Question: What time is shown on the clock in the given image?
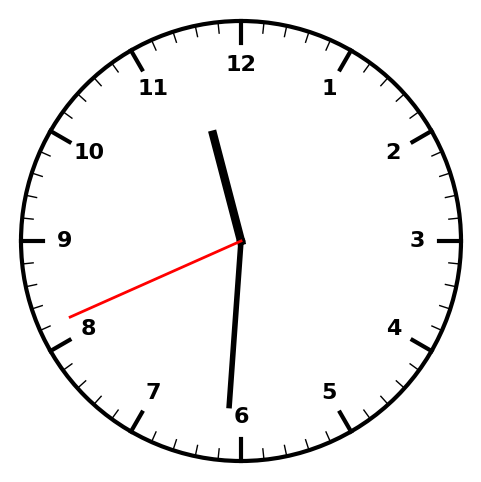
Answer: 11:30:41